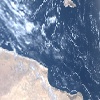
Label: water